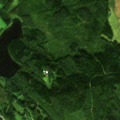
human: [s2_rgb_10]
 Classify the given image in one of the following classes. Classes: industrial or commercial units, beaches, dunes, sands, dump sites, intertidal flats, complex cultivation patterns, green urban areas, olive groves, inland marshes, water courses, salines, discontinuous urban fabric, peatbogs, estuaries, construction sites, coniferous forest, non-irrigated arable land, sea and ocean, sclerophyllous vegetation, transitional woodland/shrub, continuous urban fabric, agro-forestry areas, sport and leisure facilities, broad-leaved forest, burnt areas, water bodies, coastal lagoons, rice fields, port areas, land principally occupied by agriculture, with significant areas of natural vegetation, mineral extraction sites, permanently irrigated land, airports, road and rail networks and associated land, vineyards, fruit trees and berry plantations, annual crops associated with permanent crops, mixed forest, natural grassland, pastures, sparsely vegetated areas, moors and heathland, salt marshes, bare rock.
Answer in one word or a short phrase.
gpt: land principally occupied by agriculture, with significant areas of natural vegetation, broad-leaved forest, mixed forest